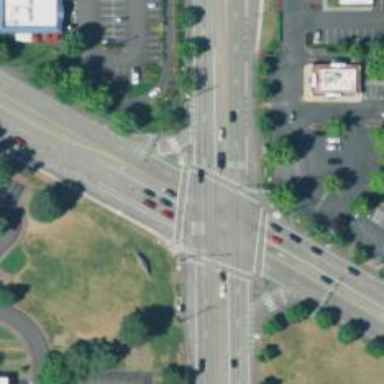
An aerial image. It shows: Crossing on the road.